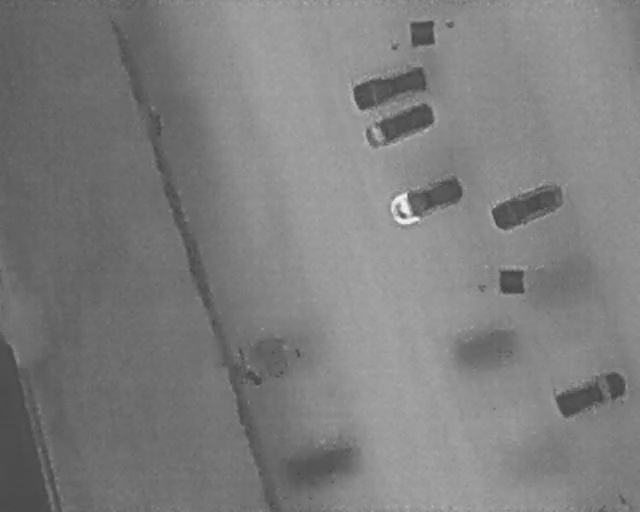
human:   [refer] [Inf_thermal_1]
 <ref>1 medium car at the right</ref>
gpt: <box>[[79, 33, 85, 47, 158]]</box>

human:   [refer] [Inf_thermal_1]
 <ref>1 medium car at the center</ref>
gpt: <box>[[63, 31, 69, 46, 159]]</box>

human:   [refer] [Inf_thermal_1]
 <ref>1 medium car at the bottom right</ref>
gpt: <box>[[90, 69, 95, 83, 157]]</box>

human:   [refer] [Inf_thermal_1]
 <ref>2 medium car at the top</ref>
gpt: <box>[[58, 9, 63, 24, 161], [60, 17, 64, 31, 159]]</box>